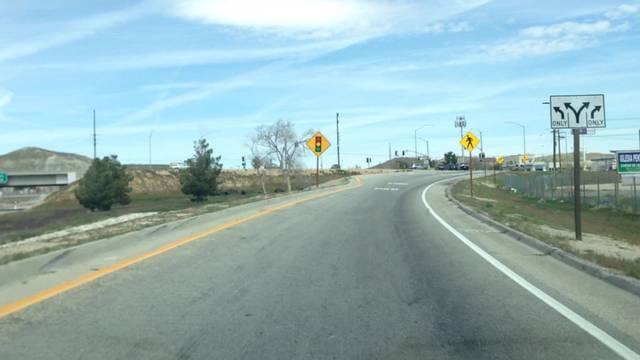
Region: United States
Coordinates: 34.863, -118.171